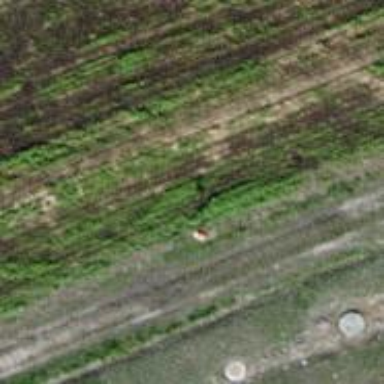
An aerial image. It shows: Pole supporting roof covering pipeline marker.